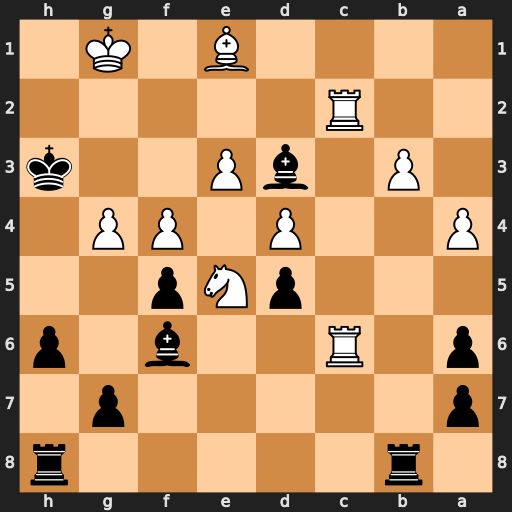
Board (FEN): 1r5r/p5p1/p1R2b1p/3pNp2/P2P1PP1/1P1bP2k/2R5/4B1K1
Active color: b
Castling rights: -
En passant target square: -
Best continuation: Bxc2 Rxc2 Bxe5 Rg2 Bxf4